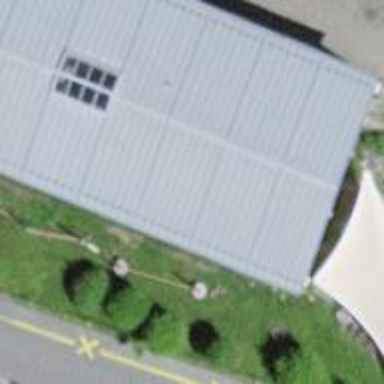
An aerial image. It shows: Kindergarten building.